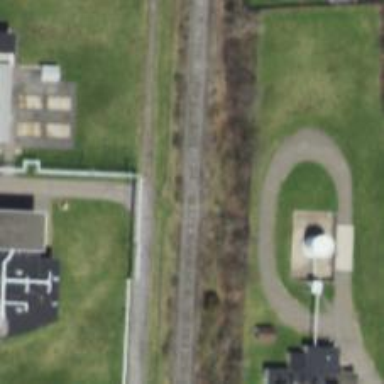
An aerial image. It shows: Railway track.